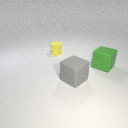
small yellow rubber cylinder behind large green rubber cube